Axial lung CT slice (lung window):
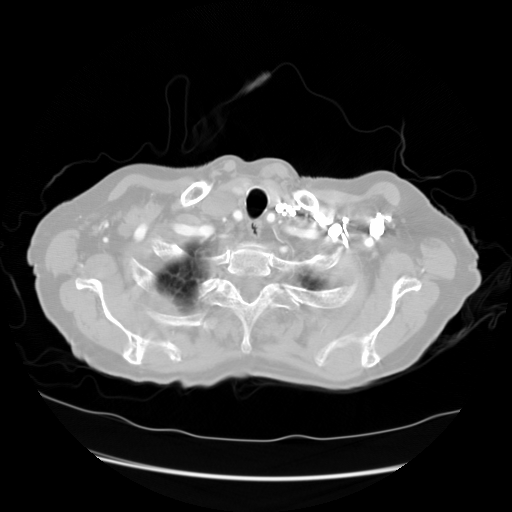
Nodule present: no